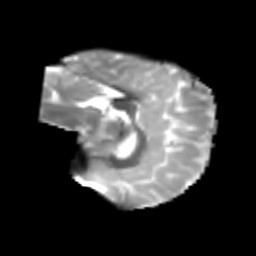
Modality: T2w
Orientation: sagittal
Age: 8
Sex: male
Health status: healthy